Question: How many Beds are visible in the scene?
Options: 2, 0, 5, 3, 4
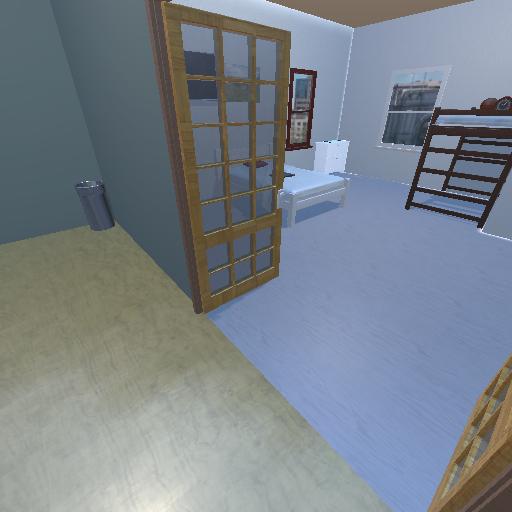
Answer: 2